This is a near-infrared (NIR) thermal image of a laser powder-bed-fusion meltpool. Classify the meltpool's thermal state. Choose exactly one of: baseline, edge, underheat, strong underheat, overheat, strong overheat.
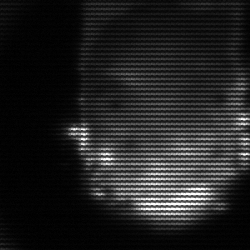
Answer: baseline